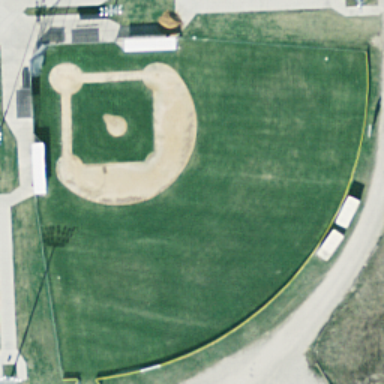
This is a baseball diamond .